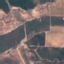
Label: PermanentCrop